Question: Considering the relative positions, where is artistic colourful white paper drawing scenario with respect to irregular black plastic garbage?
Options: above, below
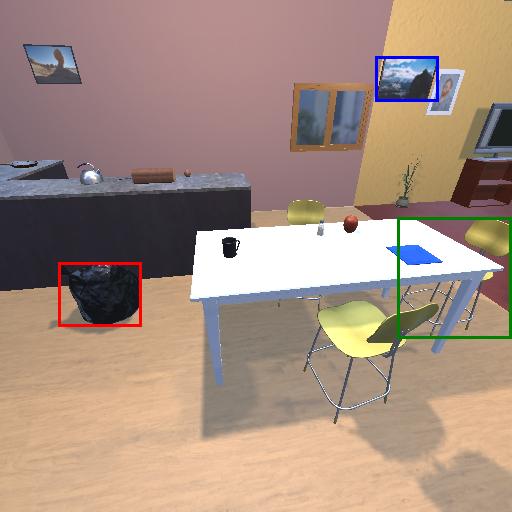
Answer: above